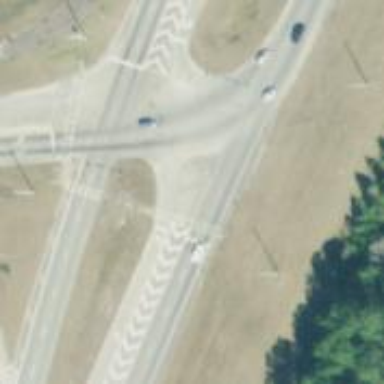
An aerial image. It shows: Trunk link highway.